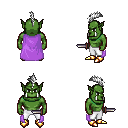
a pixel art fantasy rpg character, male body template, orc, green skin, lavender cape, white pants, white mohawk hairstyle, gold boots, dagger, four views (front, back, left, right), 2x2 character sprite sheet, small pixel art, hard edges, no anti-aliasing